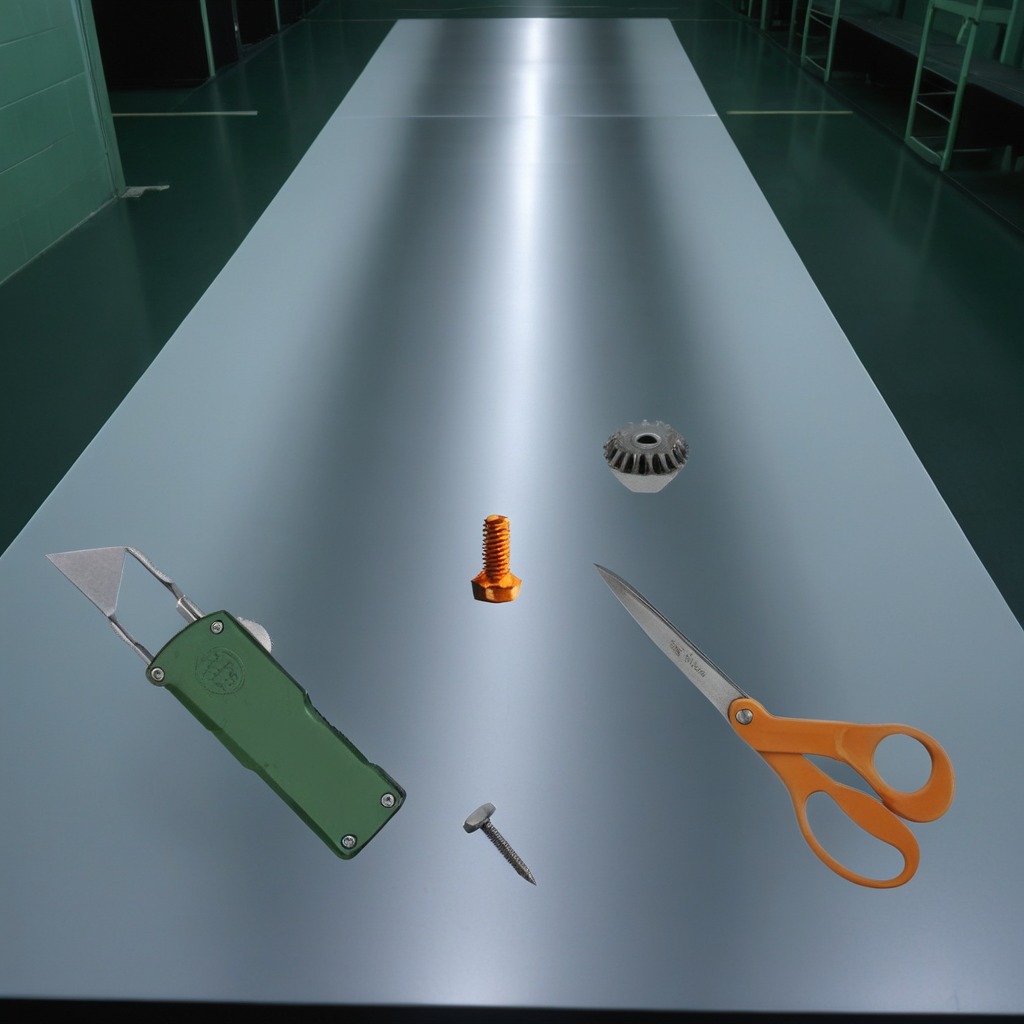
A steel gear with teeth, a utility knife, a metal machine screw, an iron nail, and a pair of scissors are lying on a clean empty table in a railway signal maintenance room.